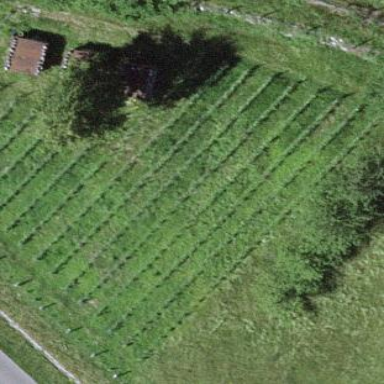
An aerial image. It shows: Vineyard growing grapes.